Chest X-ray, PA view. Patient: 64 years old, sex M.
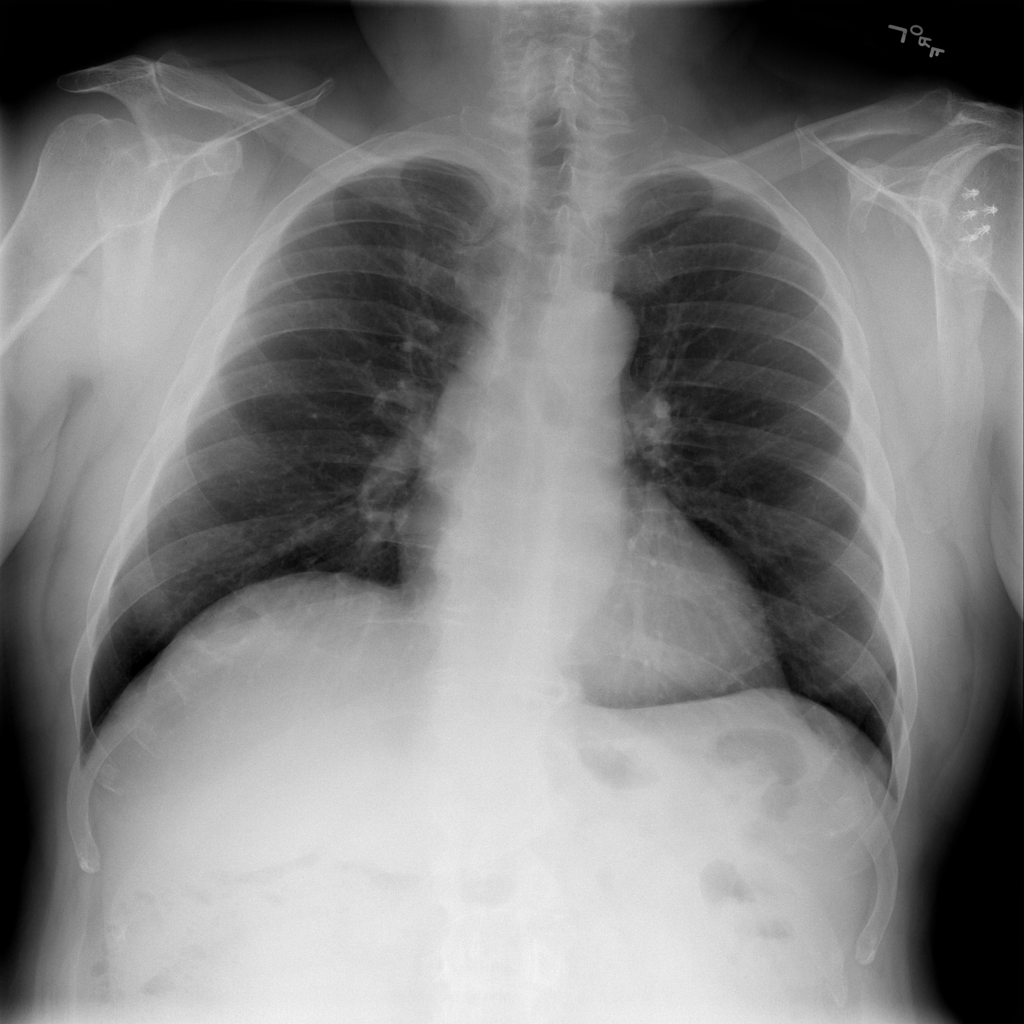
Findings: No Finding